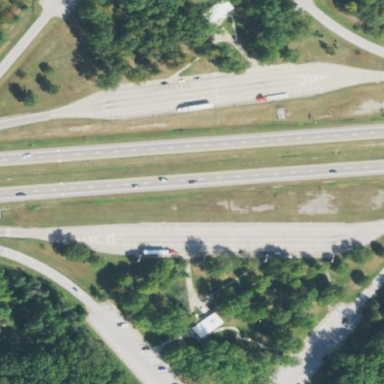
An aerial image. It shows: Rest area on the road.